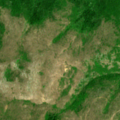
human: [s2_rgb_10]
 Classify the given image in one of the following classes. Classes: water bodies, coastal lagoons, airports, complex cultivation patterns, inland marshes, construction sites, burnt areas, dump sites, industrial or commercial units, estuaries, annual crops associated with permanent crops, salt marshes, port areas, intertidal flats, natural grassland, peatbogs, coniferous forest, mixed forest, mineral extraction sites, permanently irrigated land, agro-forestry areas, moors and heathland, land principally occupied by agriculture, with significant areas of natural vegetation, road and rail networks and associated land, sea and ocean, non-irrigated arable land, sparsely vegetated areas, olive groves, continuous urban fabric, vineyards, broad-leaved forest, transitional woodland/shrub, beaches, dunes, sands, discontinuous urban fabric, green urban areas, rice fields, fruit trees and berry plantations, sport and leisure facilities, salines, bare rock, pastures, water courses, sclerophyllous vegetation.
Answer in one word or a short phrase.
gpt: broad-leaved forest, natural grassland